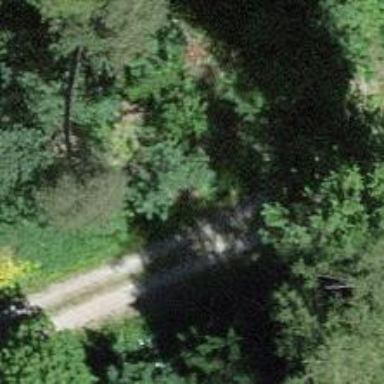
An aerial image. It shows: Gravel track road.